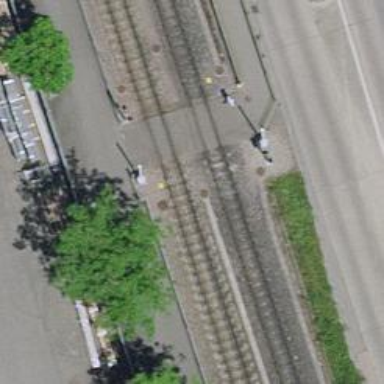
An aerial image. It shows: Railway crossing.